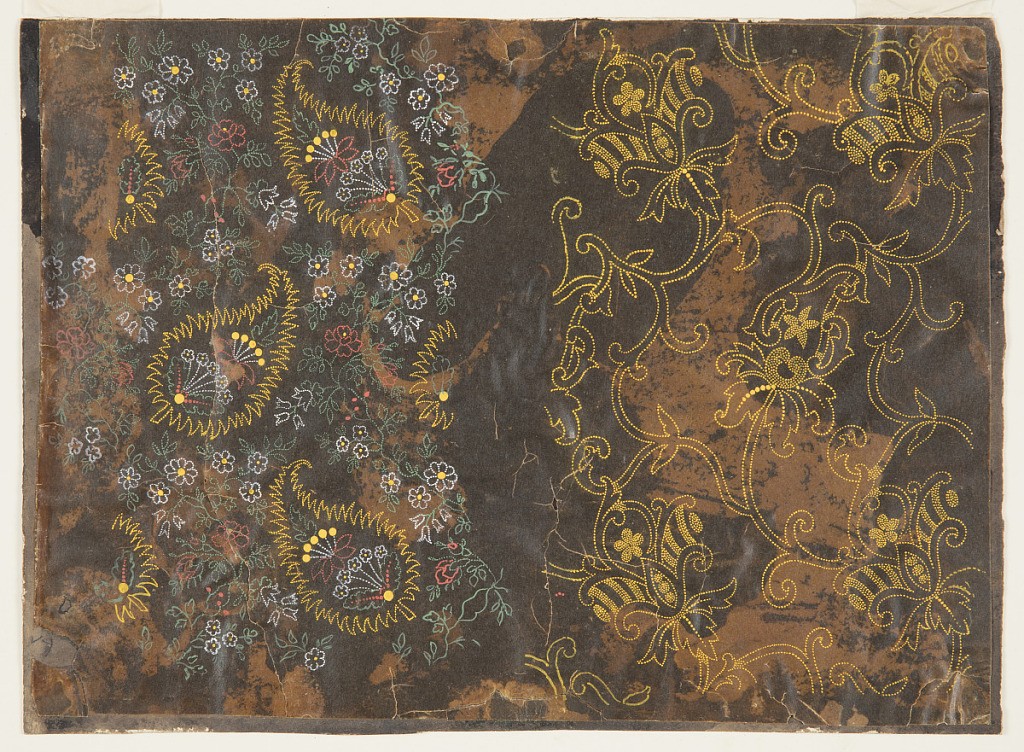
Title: Two Designs for Woven Shawls
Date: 1820–50
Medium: Brush and gouache on brown oiled translucent paper mounted on dark brown paper
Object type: Drawing
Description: Two designs for woven shawls. At left, a design featuring paisley motifs, also referred to as Persian cones. Each cone or teardrop shape is bordered by yellow dotted lines and contains a fantastic plant inside. Dotted outlines of flower boughs in white, yellow, and red appear in the intervals between the paisley motifs. At right, boughs form a kind of escutcheon, where fantastic blossoms rise. Like the paisley motifs on the left, the right blossoms are outlined with yellow dotted lines.